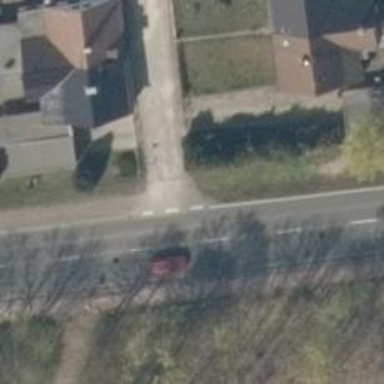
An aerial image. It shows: Primary highway with asphalt surface. There is track cycleway on the left.